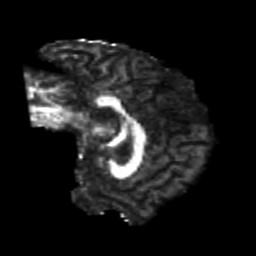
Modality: FA
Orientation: sagittal
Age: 25
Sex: male
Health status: healthy
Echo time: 0.074 s